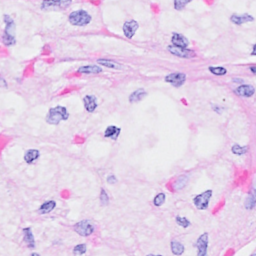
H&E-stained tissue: Breast